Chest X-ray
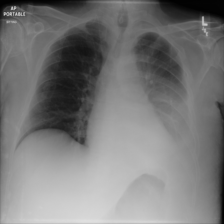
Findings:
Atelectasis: negative
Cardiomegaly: negative
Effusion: positive
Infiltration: negative
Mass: negative
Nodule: negative
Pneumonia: negative
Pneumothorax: negative
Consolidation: negative
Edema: negative
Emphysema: negative
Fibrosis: negative
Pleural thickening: negative
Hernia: negative